Aerial crown-view tile of a tropical tree (Barro Colorado Island, Panama), acquired 20250317:
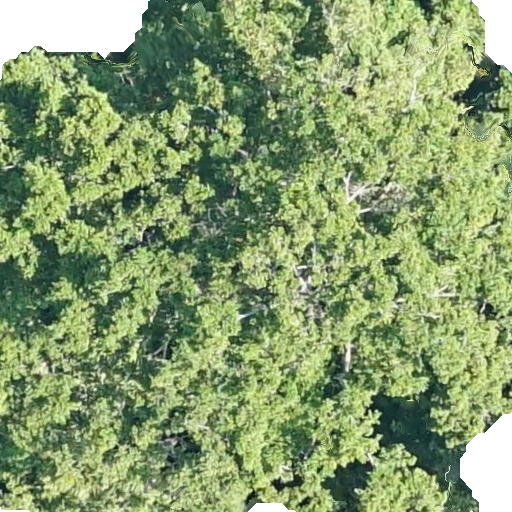
Species: Brosimum alicastrum
GBIF accepted scientific name: Brosimum alicastrum
Crown area: 427.808 m²